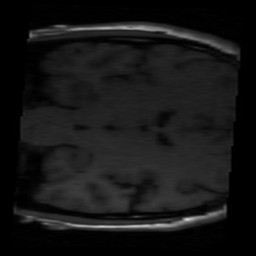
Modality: T1w
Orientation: coronal